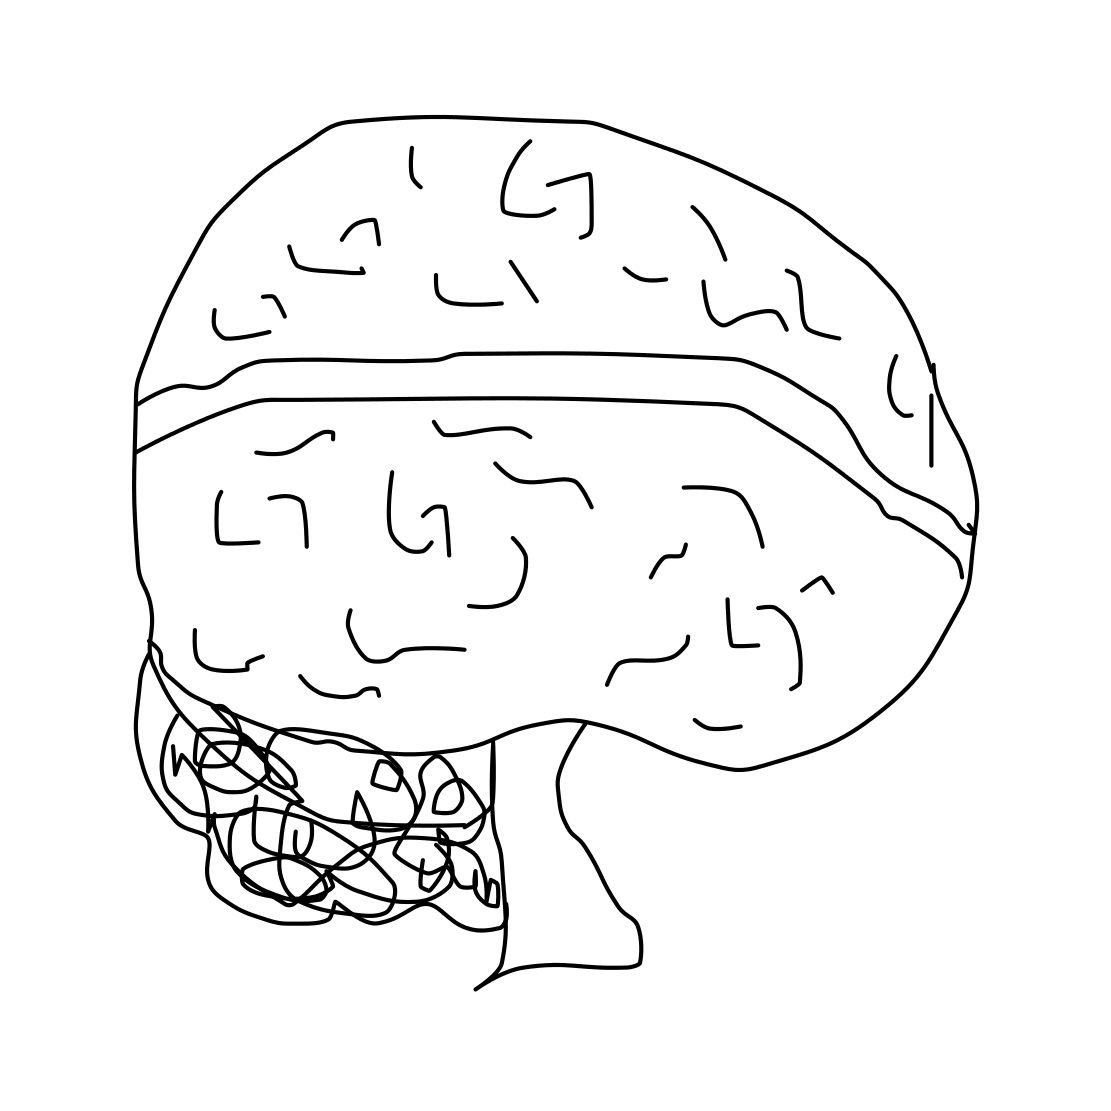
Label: brain